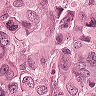
Metastatic tissue present: yes